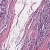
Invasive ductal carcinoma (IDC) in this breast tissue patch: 0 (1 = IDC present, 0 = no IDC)